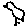
Label: bird